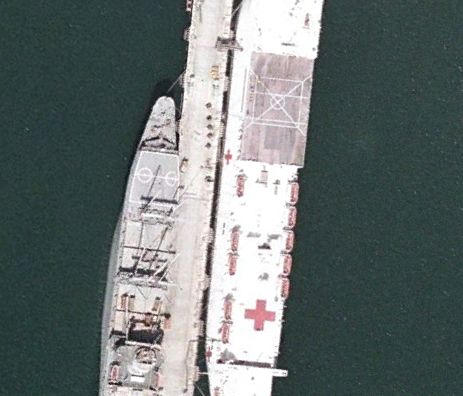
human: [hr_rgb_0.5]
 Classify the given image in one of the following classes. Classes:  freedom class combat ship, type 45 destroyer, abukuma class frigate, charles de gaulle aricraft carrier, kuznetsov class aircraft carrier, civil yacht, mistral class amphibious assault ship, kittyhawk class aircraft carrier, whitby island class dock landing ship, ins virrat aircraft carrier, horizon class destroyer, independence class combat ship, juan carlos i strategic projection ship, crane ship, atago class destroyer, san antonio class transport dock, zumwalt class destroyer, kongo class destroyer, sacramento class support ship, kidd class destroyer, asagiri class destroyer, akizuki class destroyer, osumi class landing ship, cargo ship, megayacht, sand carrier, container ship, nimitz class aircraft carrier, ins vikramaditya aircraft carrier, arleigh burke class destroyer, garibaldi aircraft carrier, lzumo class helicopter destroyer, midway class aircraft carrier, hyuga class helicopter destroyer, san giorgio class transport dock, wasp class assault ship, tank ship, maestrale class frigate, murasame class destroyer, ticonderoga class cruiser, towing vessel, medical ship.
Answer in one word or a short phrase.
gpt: Medical ship